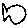
Label: fish